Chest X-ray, PA view. Patient: 43 years old, sex M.
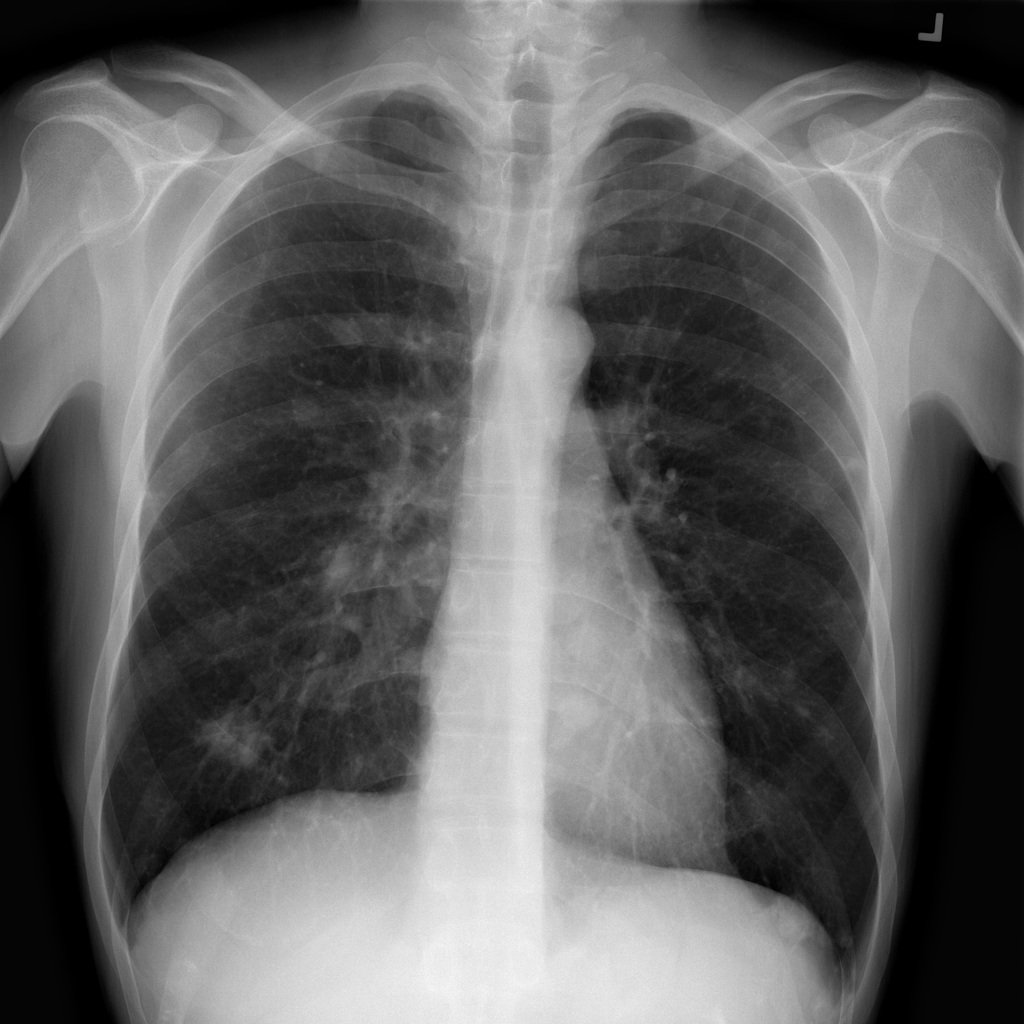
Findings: Nodule